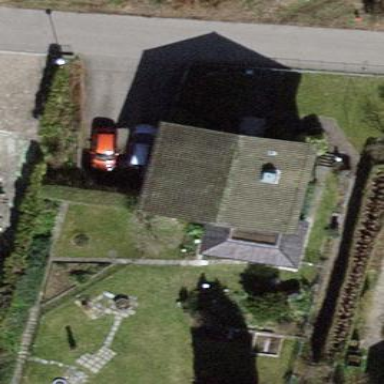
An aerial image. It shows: Detached building.